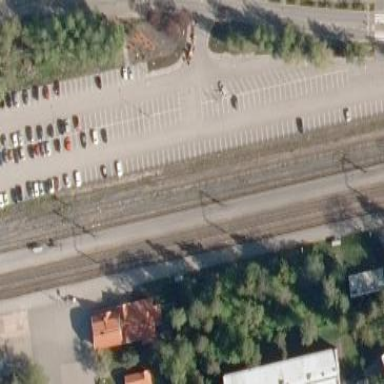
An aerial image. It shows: Platform with shelter made of asphalt. It is public transport platform located alongside railway.